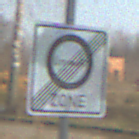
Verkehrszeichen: EndeUmweltzone
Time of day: MorningAfternoon
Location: Outdoor (Suburban)
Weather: PartlyCloudy
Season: NotSpecified
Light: Natural